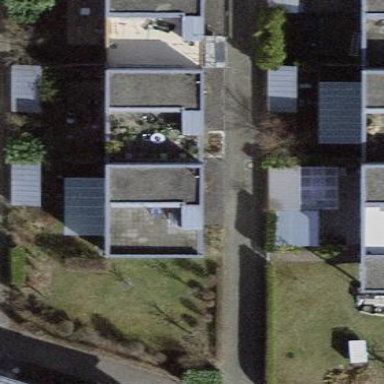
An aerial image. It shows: Terrace building.